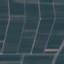
Land use / land cover class: PermanentCrop